Question: V 8.0.4, windows 7.
As I was trying to see if I can get faster computation if I can get M to run in hardware single Precision (I do not know even if this is possible, I was trying things) I noticed that AbsoluteTiming returns 0 for just timing a 'Pause' when I happen to make the Precision little less than double, but better than single:
Here is an example:
I restart the kernel, and type
'''
r=AbsoluteTiming[Pause[2]]
{2.<PHONE>,Null}
Accuracy[r]
Out[26]= 11.438897913739035
'''
Now I set M to double
'''
$MinPrecision=$MachinePrecision;
$MaxPrecision=$MachinePrecision;
r=AbsoluteTiming[Pause[2]]
Out[32]= {2.001114400000000,Null}
Accuracy[r]
Out[33]= 15.653317853034773
'''
No problem.
But when I do
'''
prec=Log[10,2]*29;
$MaxPrecision=prec;
$MinPrecision=prec;
r=AbsoluteTiming[Pause[2]]
Out[41]= {0.,Null}
'''
You see, it is zero.
'''
Accuracy[r]
Out[42]= 307.6526555685888
'''
But I kept trying to see at where exactly it flips from zero to returning the actual seconds, and got this during one try

I know M uses Arbitrary Precision Numbers internally:
<URL>
From the above link it says:
'''
In doing calculations that degrade precision, it is possible
to end up with numbers that have no significant digits at all
'''
My question here is: Could someone explain this behaviour in this example? Why would measuring the timing of just a 'Pause[]' require much more precision than single precision? What exactly are the computation involved that it requires at least double to measure the 'AbsoluteTime'? Help says:
'''
AbsoluteTiming is always accurate down to a granularity of $TimeUnit
seconds, but on many systems is much more accurate.
'''
and
'''
In[22]:= $TimeUnit//N
Out[22]= 0.001
'''
Actually my main purpose was just to see if I can make M run the computation using hardware single Precision floating points, just to see if it will run faster. I read in a book that single Precision can be 2 times as fast as double, and was just trying to test that on something I have when I noticed this.
I currently run everything with the following at the top
'''
$MinPrecision = $MachinePrecision;
$MaxPrecision = $MachinePrecision;
'''
So that M runs using hardware double.
Thanks,
ps. and I checked this time the console before, I see no syntax errors.
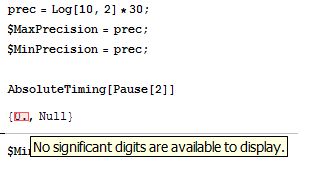
Answer: First, I don't think that setting '$MaxPrecision' and/or '$MachinePrecision' will have the effect that you desire. Here's an example.
'''
$MaxPrecision = $MinPrecision = $MachinePrecision;
result1 = Nest[4 # (1 - #) &, 0.123, 10^6]; // Timing
result2 = Nest[4 # (1 - #) &, SetPrecision[0.123,
$MinPrecision], 10^6]; // Timing
'''
On my machine, the first computation takes 8 hundreths of a second, while the second computation takes nearly three seconds. The reality is that the first computation is done in machine arithmetic, while the second is done in software arithmetic, that happens to have the same numerical precision.
I think that the easiest way to force machine arithmetic in Mathematica 8 is to use 'Compile' with the '"CatchMachineOverflow"' and '"CatchMachineUnderflow"' set to 'False'; or better yet just set '"RuntimeOptions"' to '"Speed"'.
Also, I think the reason you are getting 0 for your 'AbsoluteTiming' command is that you have set the precision too low to represent the result.